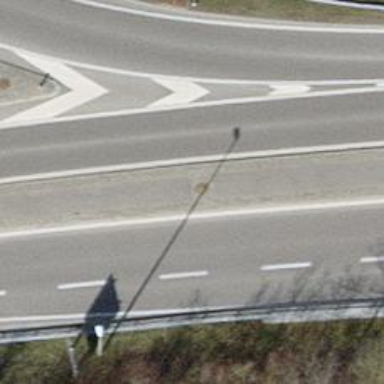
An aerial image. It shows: Asphalt motorway link.